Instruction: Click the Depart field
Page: home
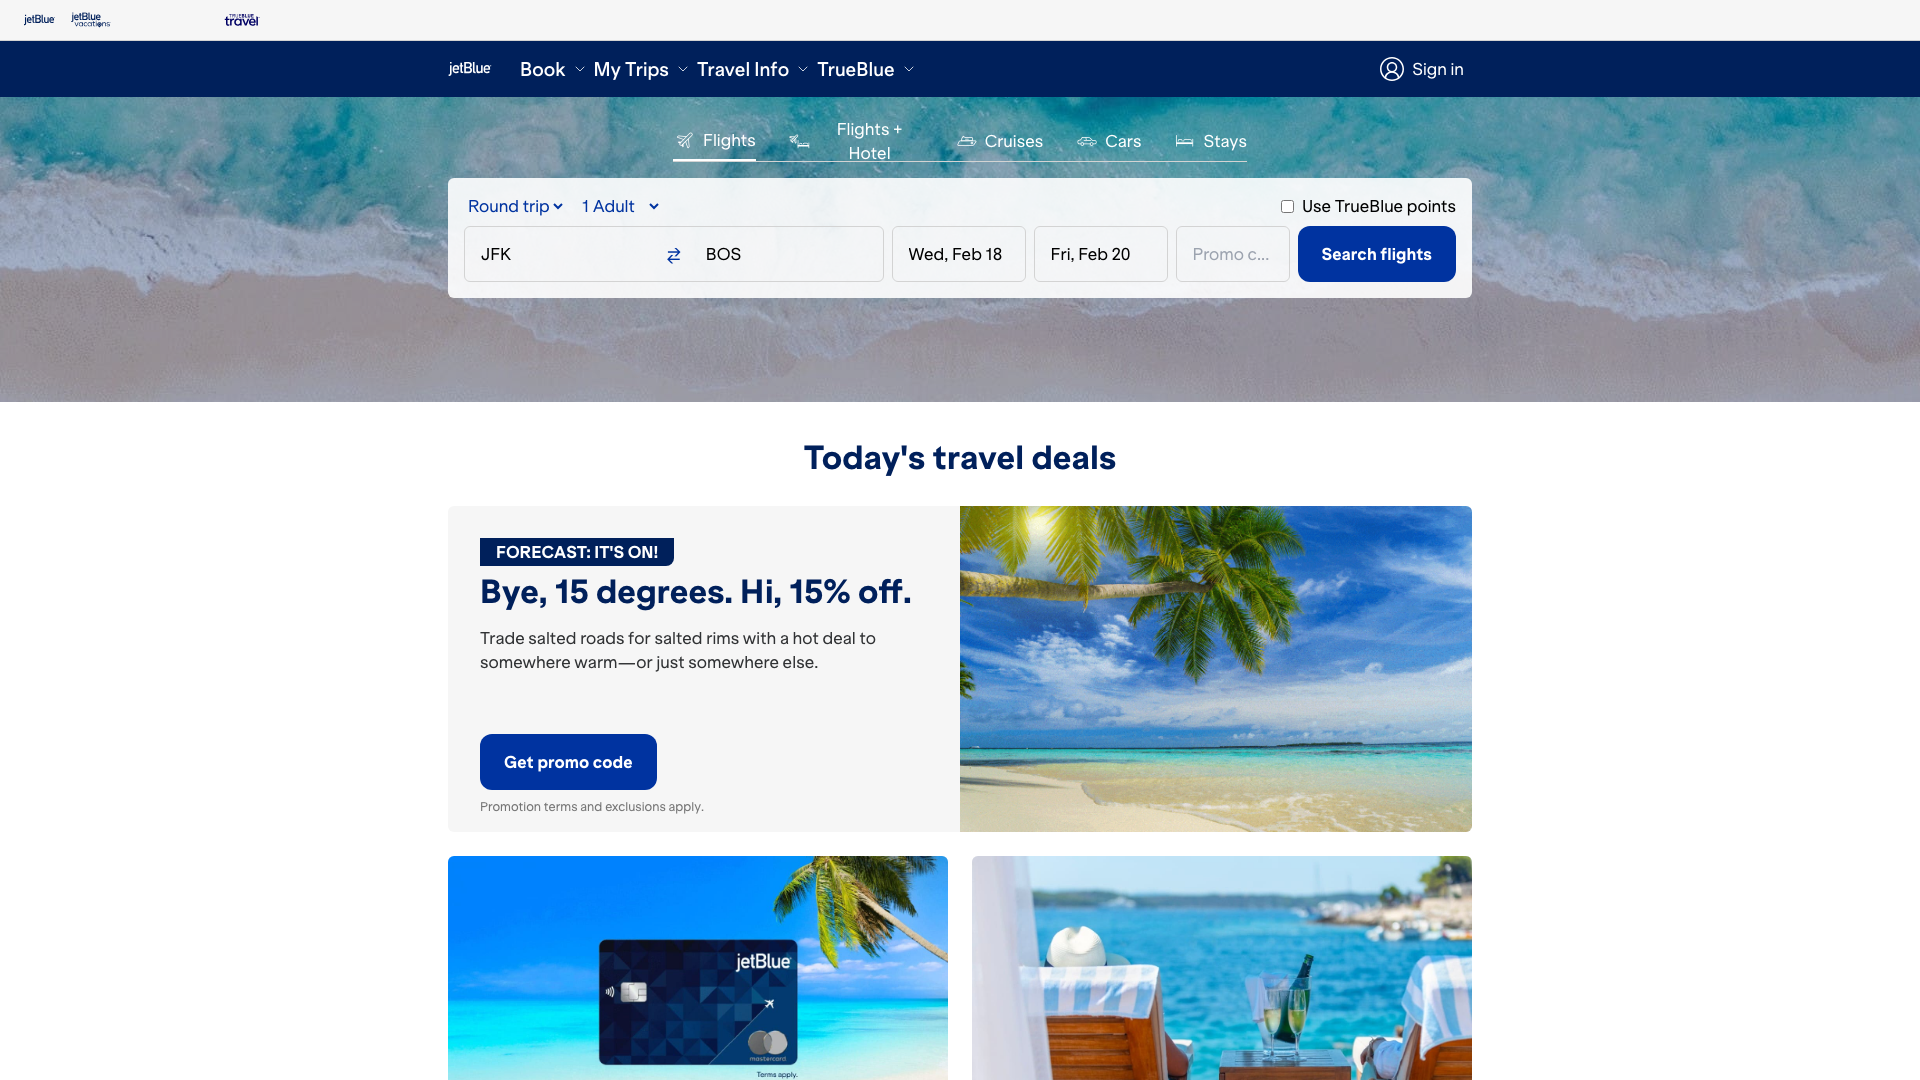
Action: click